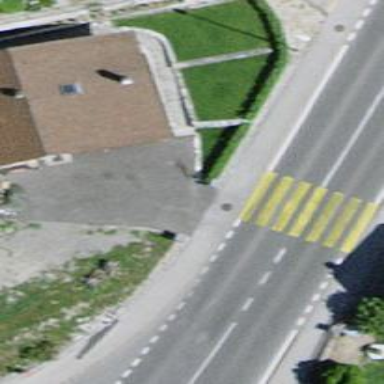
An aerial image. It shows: Asphalt sidewalk.